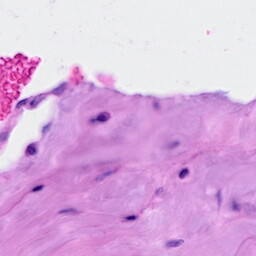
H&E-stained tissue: Breast